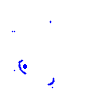
Particle: pion